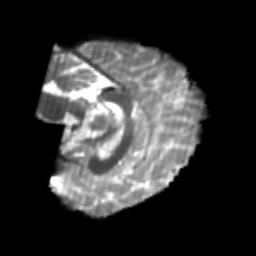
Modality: T2w
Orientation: sagittal
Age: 22
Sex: male
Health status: healthy
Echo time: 0.074 s